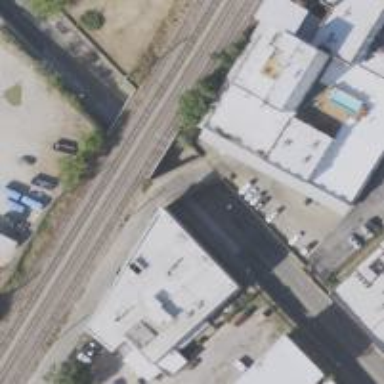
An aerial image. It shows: Light rail bridge over yard. The bridge is electrified with contact line.